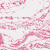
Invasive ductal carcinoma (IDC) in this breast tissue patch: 0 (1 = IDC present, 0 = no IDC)